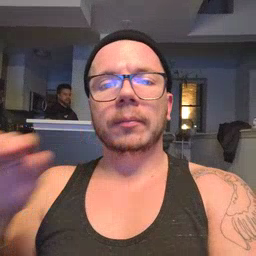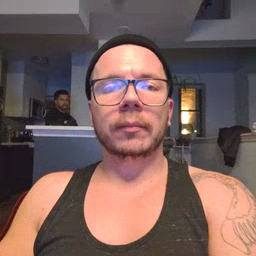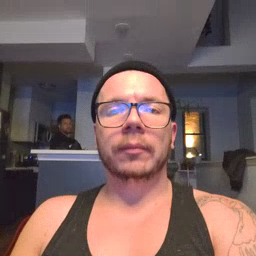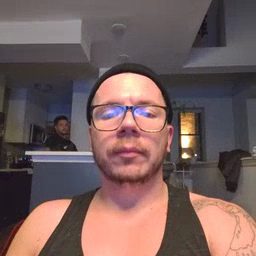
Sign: duck